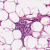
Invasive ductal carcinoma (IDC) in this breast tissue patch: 0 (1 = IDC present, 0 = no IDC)